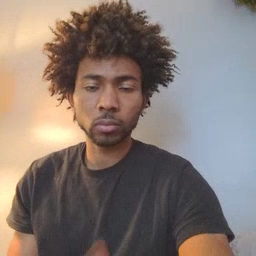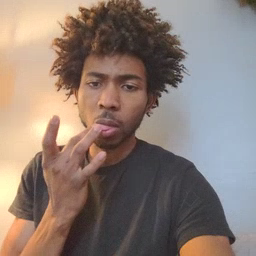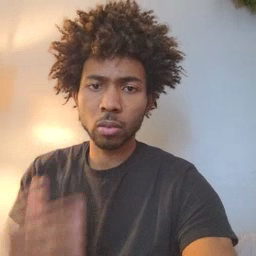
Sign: taste